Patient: sex M, age 45
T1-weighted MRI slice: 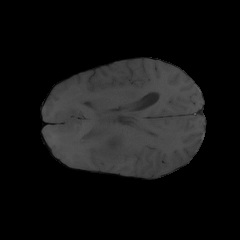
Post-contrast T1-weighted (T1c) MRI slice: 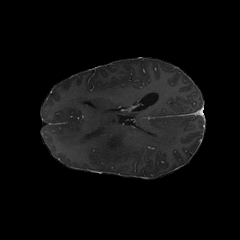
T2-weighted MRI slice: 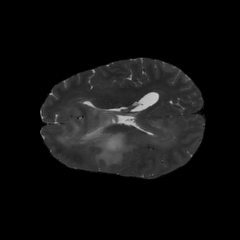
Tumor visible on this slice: yes
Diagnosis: Astrocytoma, IDH-mutant
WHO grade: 3